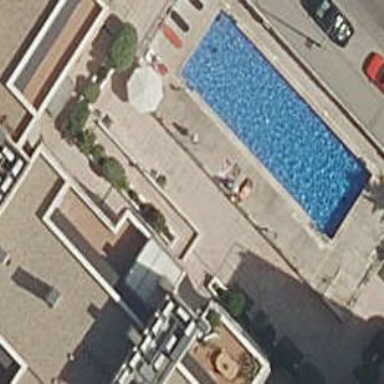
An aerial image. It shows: Swimming pool located in leisure land.